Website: slack
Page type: stored-credit-cards
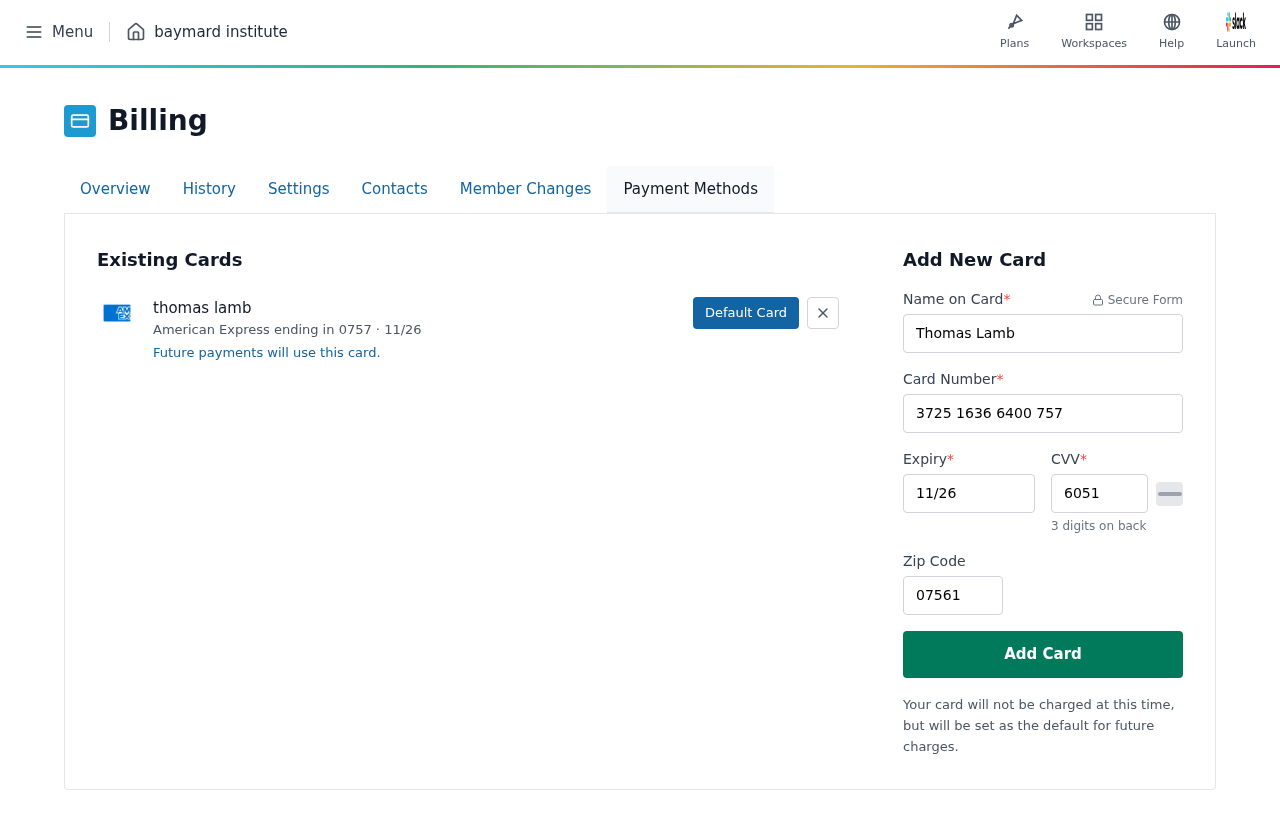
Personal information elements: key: PII_CARD_CVV
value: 6051
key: PII_CARD_EXPIRY
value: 11/26
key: PII_CARD_EXPIRY_MONTH
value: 11
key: PII_CARD_EXPIRY_YEAR
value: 26
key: PII_CARD_LAST4
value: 0757
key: PII_CARD_NUMBER
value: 3725 1636 6400 757
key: PII_CARD_TYPE
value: American Express
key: PII_FULLNAME
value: thomas lamb
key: PII_FULLNAME
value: Thomas Lamb
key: PII_POSTCODE
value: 07561